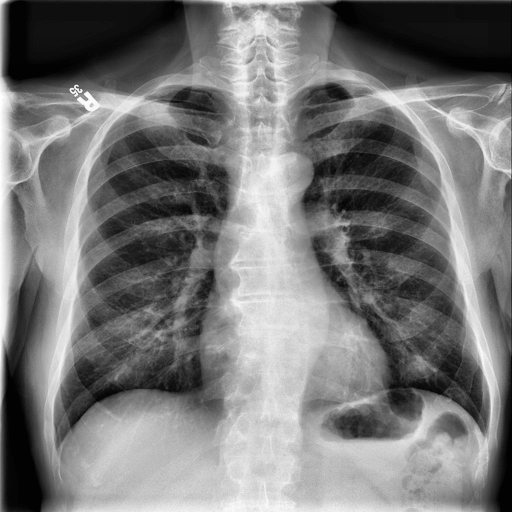
Finding: NORMAL